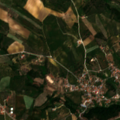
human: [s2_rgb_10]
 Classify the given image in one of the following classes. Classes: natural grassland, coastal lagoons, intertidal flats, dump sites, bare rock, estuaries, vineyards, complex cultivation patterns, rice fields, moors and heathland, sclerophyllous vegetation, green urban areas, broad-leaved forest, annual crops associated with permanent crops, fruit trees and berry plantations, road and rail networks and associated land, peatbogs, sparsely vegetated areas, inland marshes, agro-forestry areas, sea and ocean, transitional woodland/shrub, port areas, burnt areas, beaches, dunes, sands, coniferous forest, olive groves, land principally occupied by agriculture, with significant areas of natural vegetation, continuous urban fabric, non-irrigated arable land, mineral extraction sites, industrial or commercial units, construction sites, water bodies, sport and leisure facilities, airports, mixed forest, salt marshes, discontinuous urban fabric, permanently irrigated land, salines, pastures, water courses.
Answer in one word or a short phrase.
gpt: complex cultivation patterns, land principally occupied by agriculture, with significant areas of natural vegetation